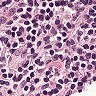
Metastatic tissue present: no